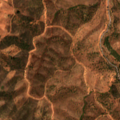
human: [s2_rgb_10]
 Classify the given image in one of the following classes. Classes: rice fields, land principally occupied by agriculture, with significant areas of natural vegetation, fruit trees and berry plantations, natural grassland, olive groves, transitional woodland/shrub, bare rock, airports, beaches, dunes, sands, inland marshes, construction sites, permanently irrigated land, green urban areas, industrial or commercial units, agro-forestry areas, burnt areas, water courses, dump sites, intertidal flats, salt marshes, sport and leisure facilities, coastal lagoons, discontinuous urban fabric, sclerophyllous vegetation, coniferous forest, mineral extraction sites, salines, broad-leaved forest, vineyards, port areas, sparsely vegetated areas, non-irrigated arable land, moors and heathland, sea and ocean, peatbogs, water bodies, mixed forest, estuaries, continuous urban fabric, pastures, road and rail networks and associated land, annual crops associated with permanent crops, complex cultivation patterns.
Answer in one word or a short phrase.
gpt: land principally occupied by agriculture, with significant areas of natural vegetation, agro-forestry areas, broad-leaved forest, transitional woodland/shrub